Aerial crown-view tile of a tropical tree (Barro Colorado Island, Panama), acquired 20250818:
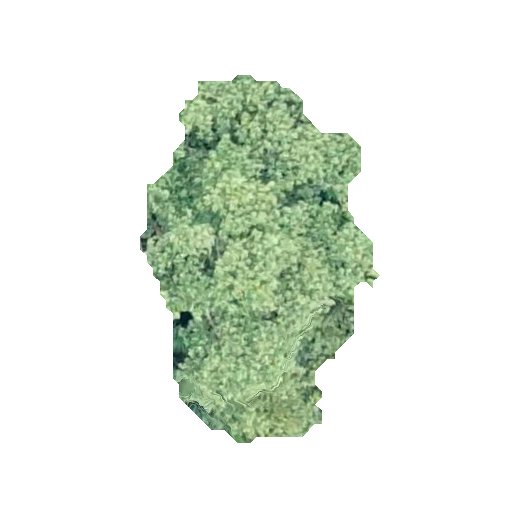
Species: Hieronyma alchorneoides
GBIF accepted scientific name: Hieronyma alchorneoides
Crown area: 85.556 m²